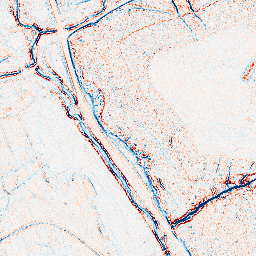
Category: edge_preserving
Decomposition family: bilateral
Decomposition parameters: d: 5
sigma_color: 150
sigma_space: 50
Upsampling method: quadratic
Upsampling parameters: scale: 4
Upsampling scale: 4